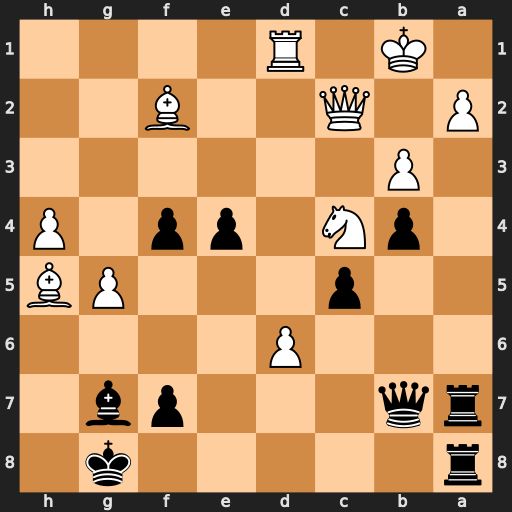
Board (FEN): r5k1/rq3pb1/3P4/2p3PB/1pN1pp1P/1P6/P1Q2B2/1K1R4
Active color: b
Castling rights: -
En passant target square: -
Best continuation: Rxa2 Qxa2 Rxa2 d7 Ra1+